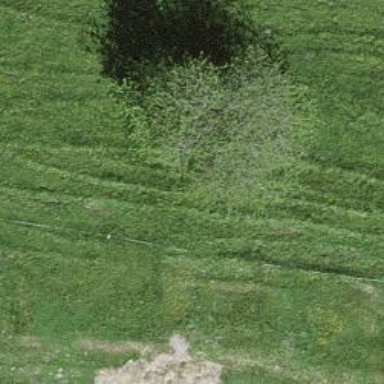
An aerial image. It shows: Beautiful tree in nature.